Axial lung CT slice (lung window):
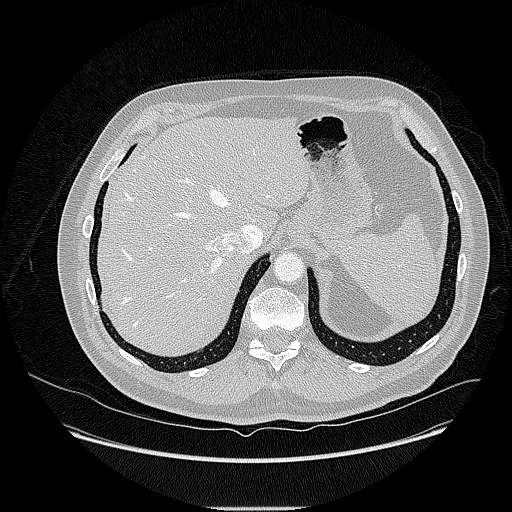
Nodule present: no